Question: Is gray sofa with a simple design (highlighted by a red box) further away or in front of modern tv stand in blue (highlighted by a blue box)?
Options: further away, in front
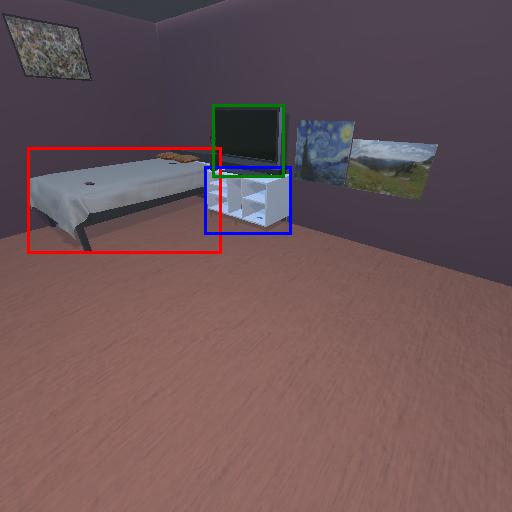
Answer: further away